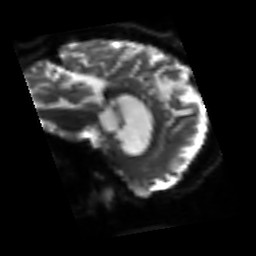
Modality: sbref
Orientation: sagittal
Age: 51
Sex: female
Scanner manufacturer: siemens
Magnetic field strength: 3 T
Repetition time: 3.2 s
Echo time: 0.081 s